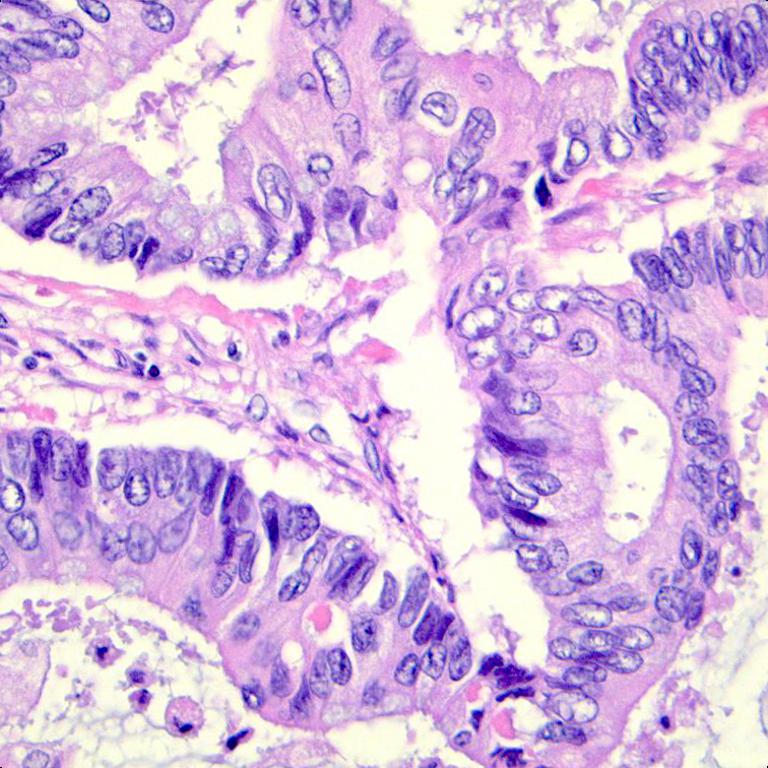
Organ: colon
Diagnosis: adenocarcinomas